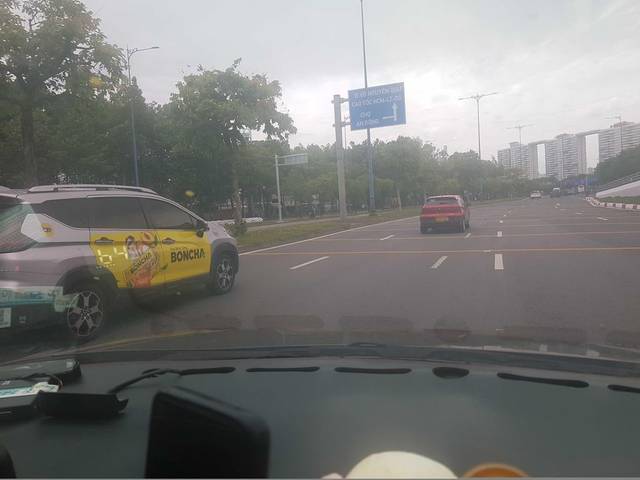
Region: Vietnam
Coordinates: 10.75, 106.67